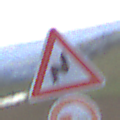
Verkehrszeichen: DoppelkurveRechts
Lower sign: UeberholverbotKraftfahrzeuge
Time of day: SunriseSunset
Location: Outdoor (Nature)
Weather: PartlyCloudy
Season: NotSpecified
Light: Natural